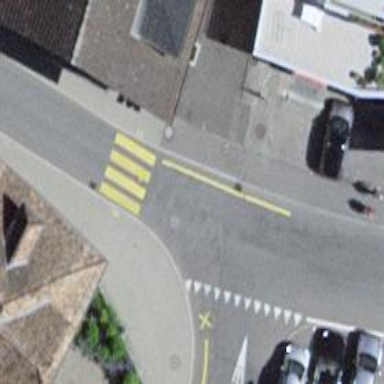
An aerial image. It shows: Zebra crossing on the road.